Aerial crown-view tile of a tropical tree (Barro Colorado Island, Panama), acquired 20240813:
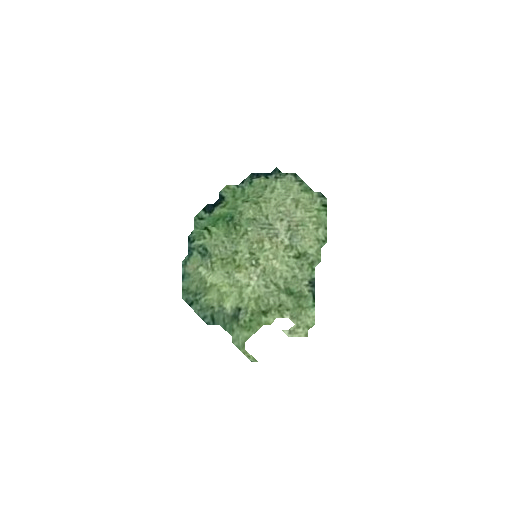
Species: Quararibea stenophylla
GBIF accepted scientific name: Quararibea stenophylla
Crown area: 28.243 m²